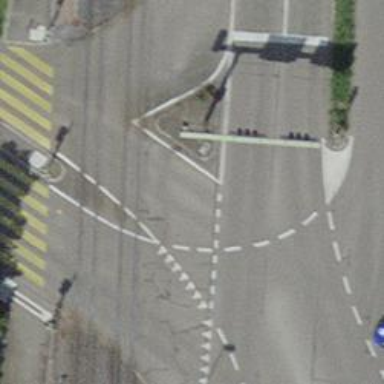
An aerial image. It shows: Level crossing with lights at railway intersection.